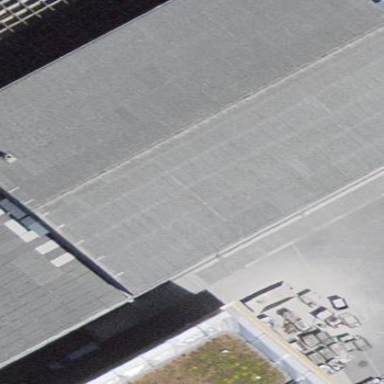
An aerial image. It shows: Warehouse.